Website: macys
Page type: payment
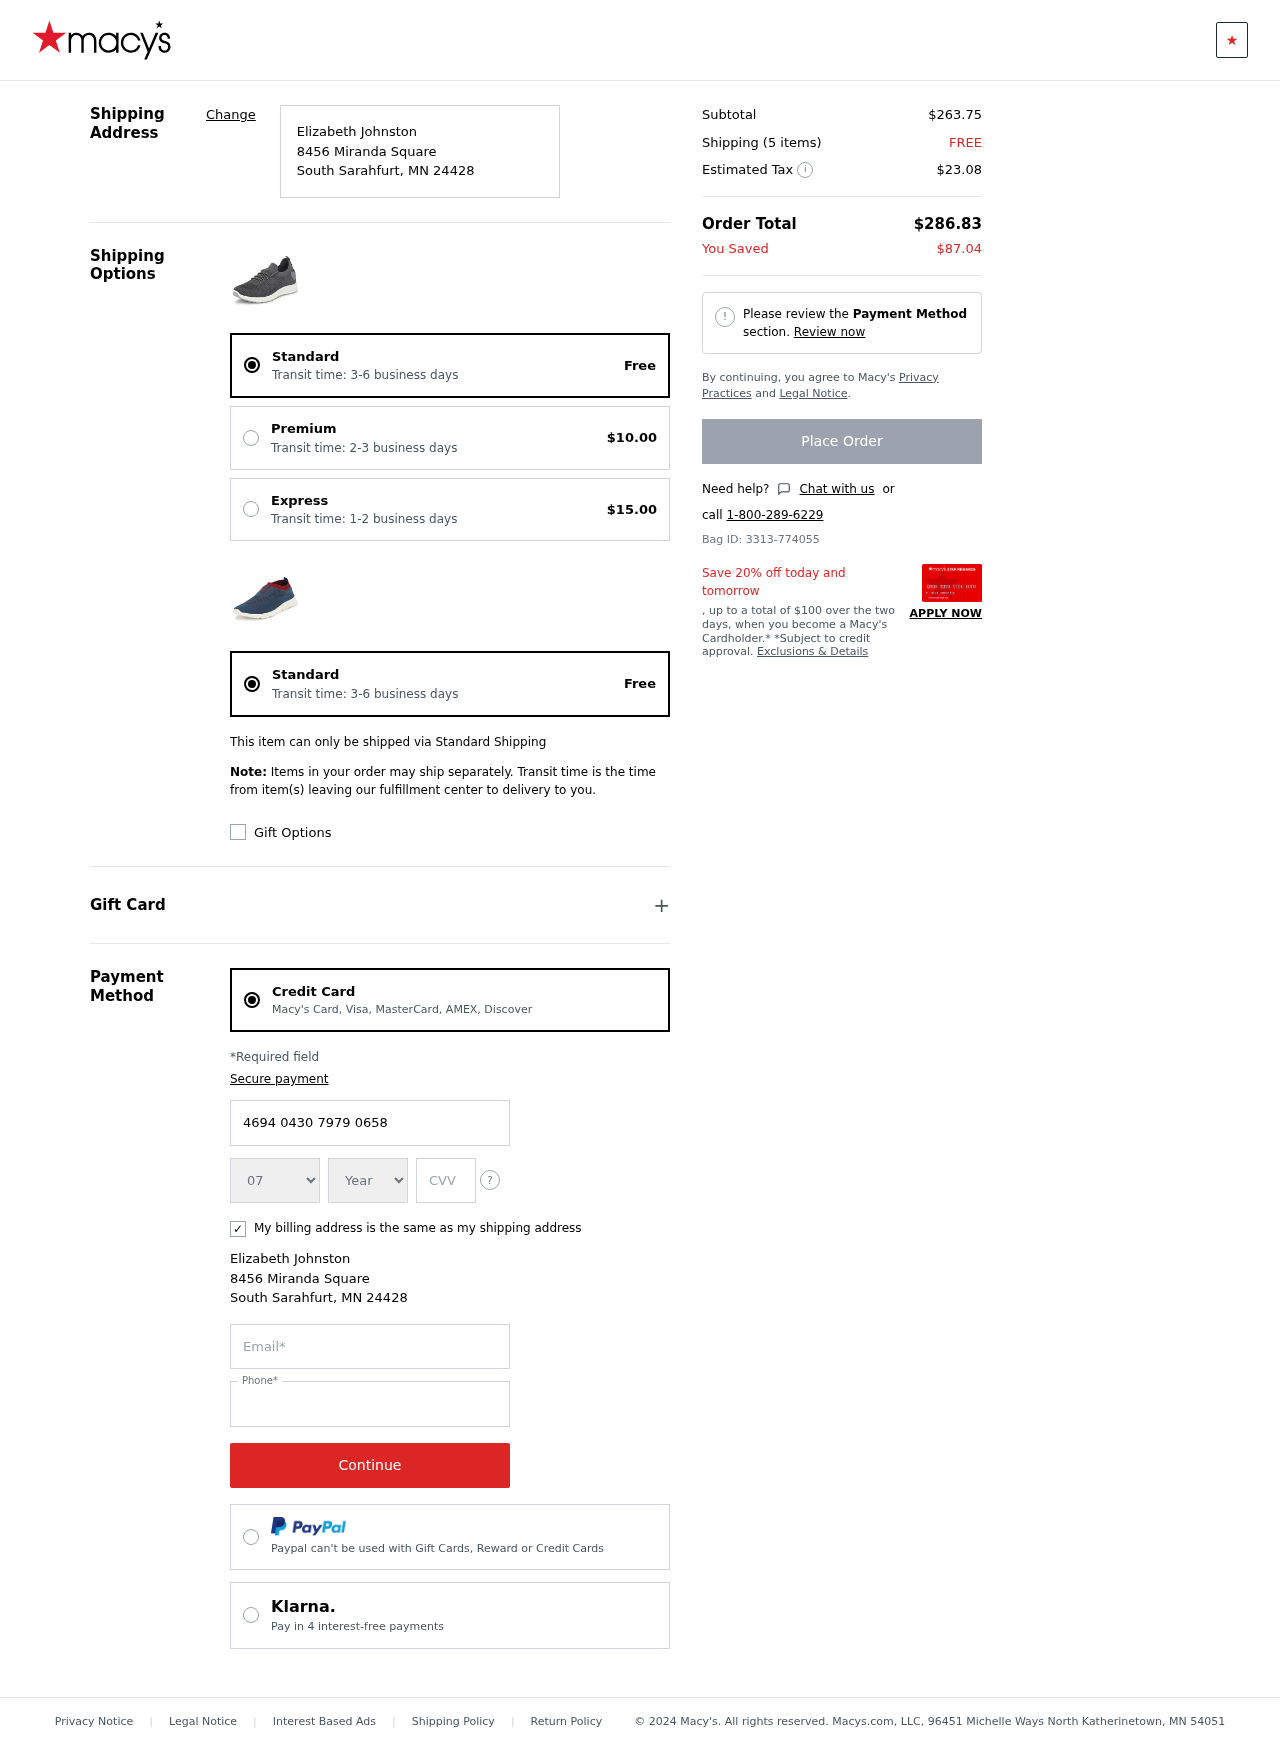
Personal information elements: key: PII_CARD_CVV
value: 584
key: PII_CARD_EXPIRY_MONTH
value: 07
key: PII_CARD_EXPIRY_YEAR
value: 30
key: PII_CARD_NUMBER
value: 4694 0430 7979 0658
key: PII_CITY
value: South Sarahfurt
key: PII_EMAIL
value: elizabethjohnston@yahoo.com
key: PII_FULLNAME
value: Elizabeth Johnston
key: PII_PHONE
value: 5634858623
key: PII_POSTCODE
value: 24428
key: PII_STATE_ABBR
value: MN
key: PII_STREET
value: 8456 Miranda Square
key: PII_FULLNAME2
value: Elizabeth Johnston
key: PII_CITY2
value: South Sarahfurt
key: PII_STATE_ABBR2
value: MN
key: PII_POSTCODE_FULL
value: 24428
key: PII_POSTCODE_NUMERIC
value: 24428
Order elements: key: ORDER_DELIVERY_DATE
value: Transit time: 3-6 business days
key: ORDER_SHIPPING_STANDARD
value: Free
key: ORDER_SHIPPING_PREMIUM
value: $10.00
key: ORDER_SHIPPING_EXPRESS
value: $15.00
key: ORDER_DELIVERY_DATE2
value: Transit time: 3-6 business days
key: ORDER_SHIPPING_STANDARD2
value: Free
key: ORDER_SUBTOTAL
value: $263.75
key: ORDER_NUM_ITEMS
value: Shipping (5 items)
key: ORDER_SHIPPING_COST
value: FREE
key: ORDER_TAX
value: $23.08
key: ORDER_TOTAL
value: $286.83
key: ORDER_SAVINGS
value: $87.04
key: ORDER_ID
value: Bag ID: 3313-774055